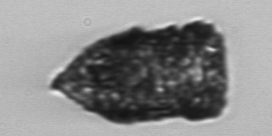
Label: Tintinnopsis